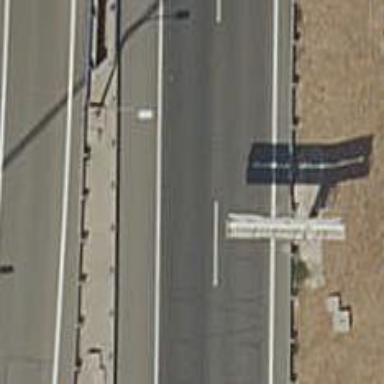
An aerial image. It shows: Viaduct bridge over motorway.